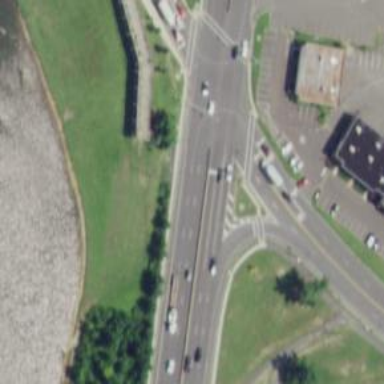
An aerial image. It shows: Trunk highway.